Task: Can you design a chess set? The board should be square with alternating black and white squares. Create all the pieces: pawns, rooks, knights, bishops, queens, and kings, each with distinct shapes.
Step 194:
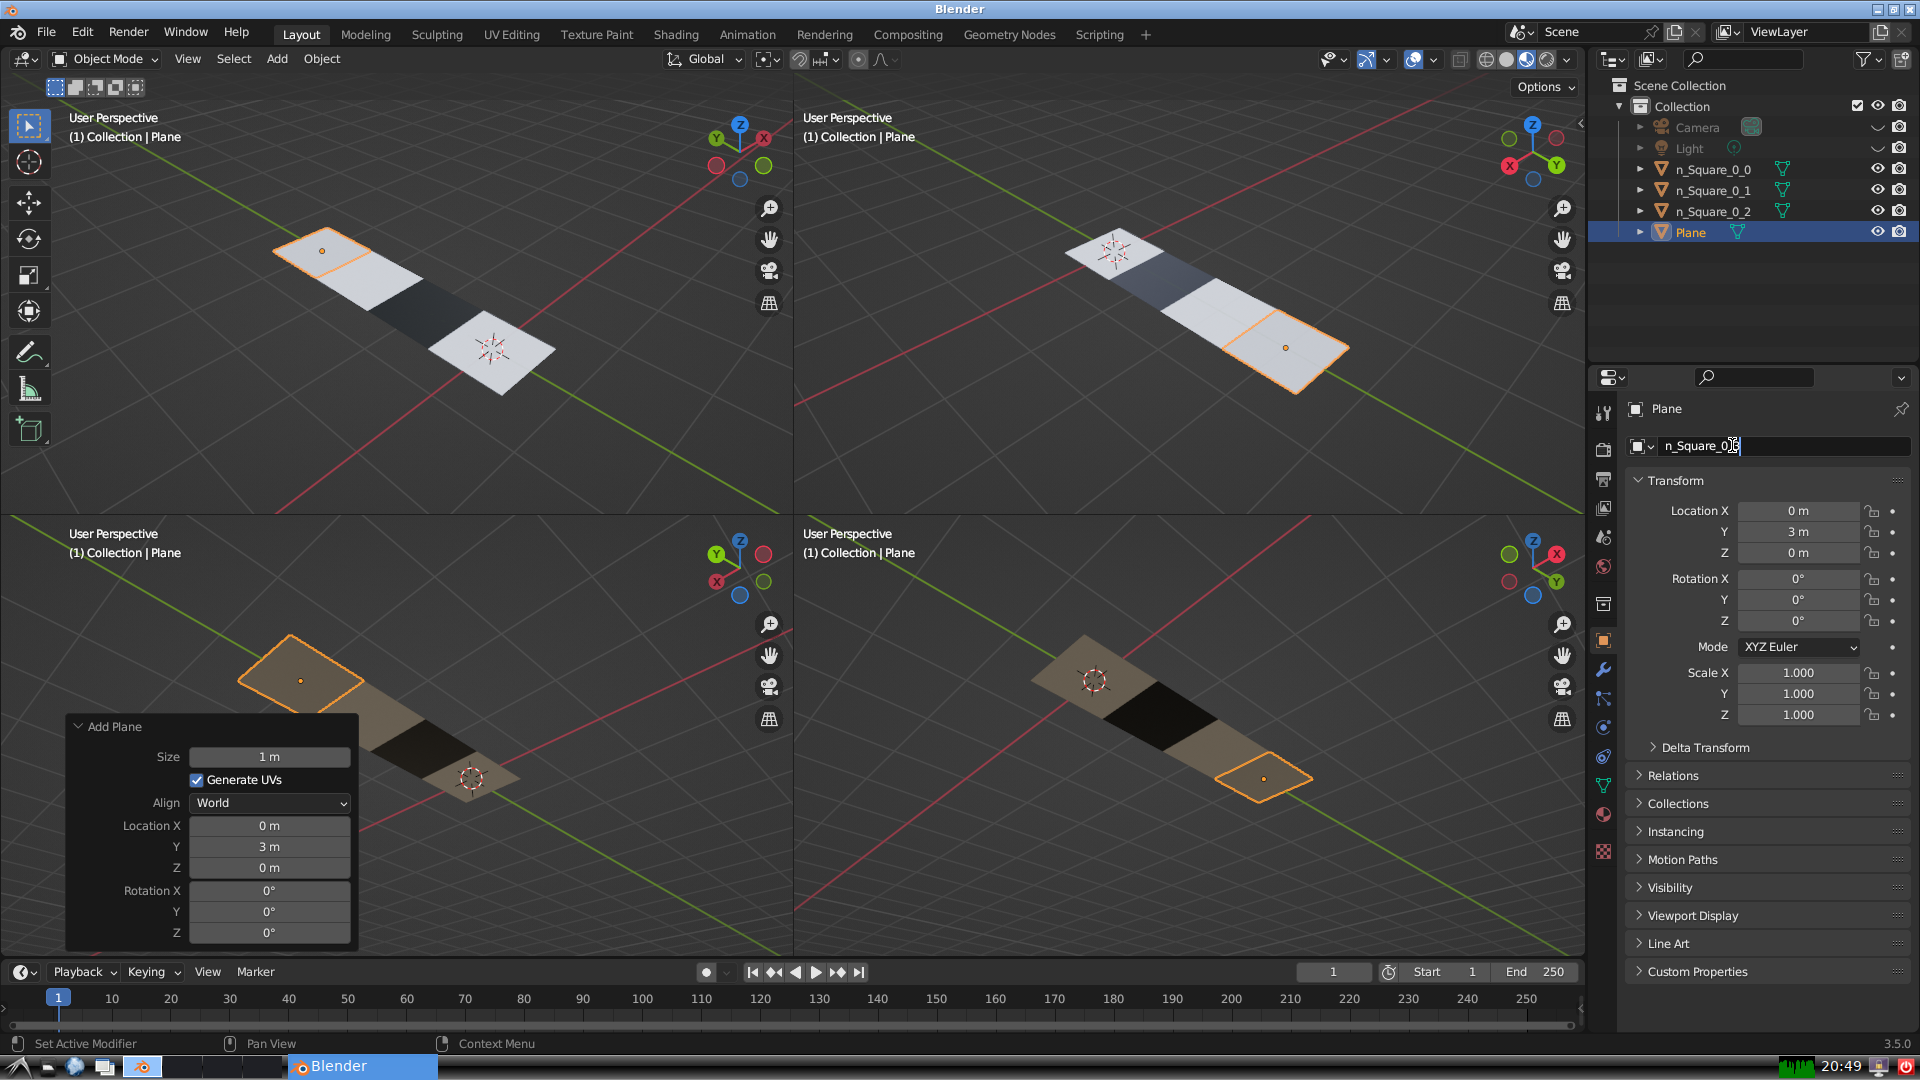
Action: {"key_press": ['Return']}